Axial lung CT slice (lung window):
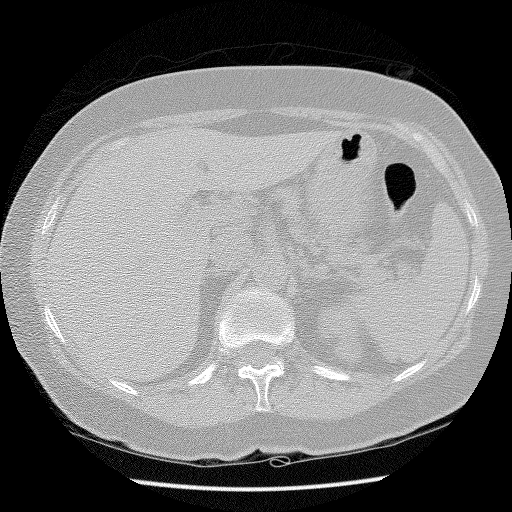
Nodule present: no